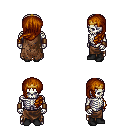
a pixel art fantasy rpg character, male body template, skeleton, brown tattered cape, robe skirt, brunette left-swept hairstyle, gold tiara, leather bracers, black shoes, four views (front, back, left, right), 2x2 character sprite sheet, small pixel art, hard edges, no anti-aliasing